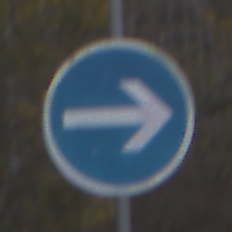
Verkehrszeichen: VorgeschriebeneFahrtrichtungHierRechts
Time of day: MorningAfternoon
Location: Outdoor (Nature)
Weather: Overcast
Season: NotSpecified
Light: Natural